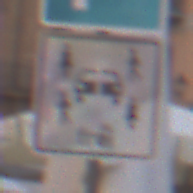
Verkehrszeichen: CarsharingfahrzeugeFrei
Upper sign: Parken
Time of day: MorningAfternoon
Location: Outdoor (Urban)
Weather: PartlyCloudy
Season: NotSpecified
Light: Natural